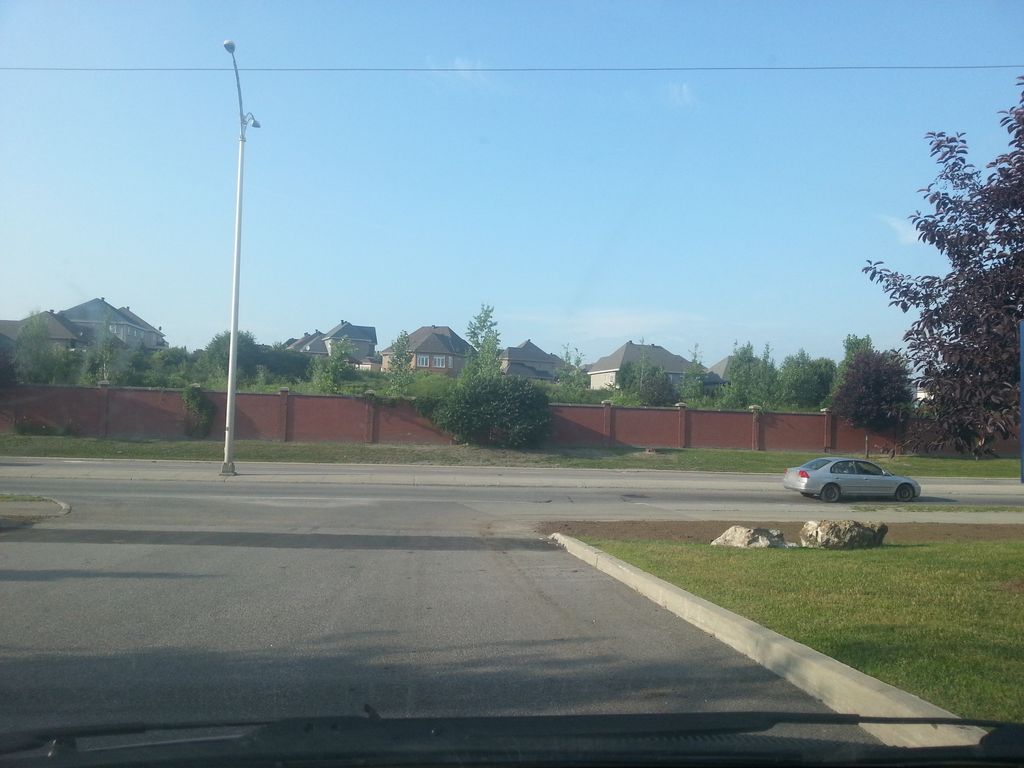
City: ottawa-gatineau